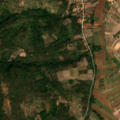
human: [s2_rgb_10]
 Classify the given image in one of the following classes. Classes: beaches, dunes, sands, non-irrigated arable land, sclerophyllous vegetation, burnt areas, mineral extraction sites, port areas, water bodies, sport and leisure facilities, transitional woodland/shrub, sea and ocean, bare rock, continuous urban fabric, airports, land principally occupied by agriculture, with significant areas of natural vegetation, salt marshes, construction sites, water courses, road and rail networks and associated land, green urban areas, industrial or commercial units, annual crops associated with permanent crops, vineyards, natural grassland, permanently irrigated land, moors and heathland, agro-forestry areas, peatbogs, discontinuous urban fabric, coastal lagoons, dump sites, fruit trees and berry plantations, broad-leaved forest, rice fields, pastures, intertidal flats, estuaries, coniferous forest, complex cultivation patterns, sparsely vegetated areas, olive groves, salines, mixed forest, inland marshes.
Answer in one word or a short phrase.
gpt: discontinuous urban fabric, non-irrigated arable land, broad-leaved forest, transitional woodland/shrub